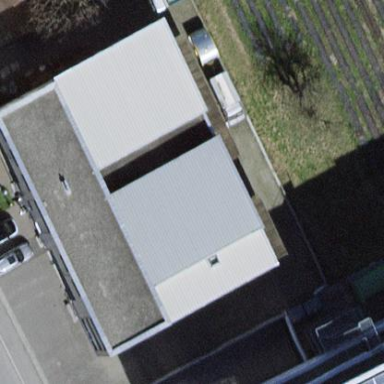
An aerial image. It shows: Industrial building.